Question: I am working on an app named E-Diary in WPF. Now I have to implement the the real diary input, means when i write in a box then i go to the 2nd box and so on. It is like a real diary. As in the image
Now I need suggestions regarding implementation of above given description that whether i use text boxes in the list box I make a user control which contains text boxes and labels as in image and use it in the wpf according to the number of boxes.
I also have to save data in the database, If I use a button with each user control then how it could be managed to save the specific data?
This might be not a real question in terms of the FAQ rules of stackoverflow but I have been thinking for a long time but cant find the right way.
Thanks in advance
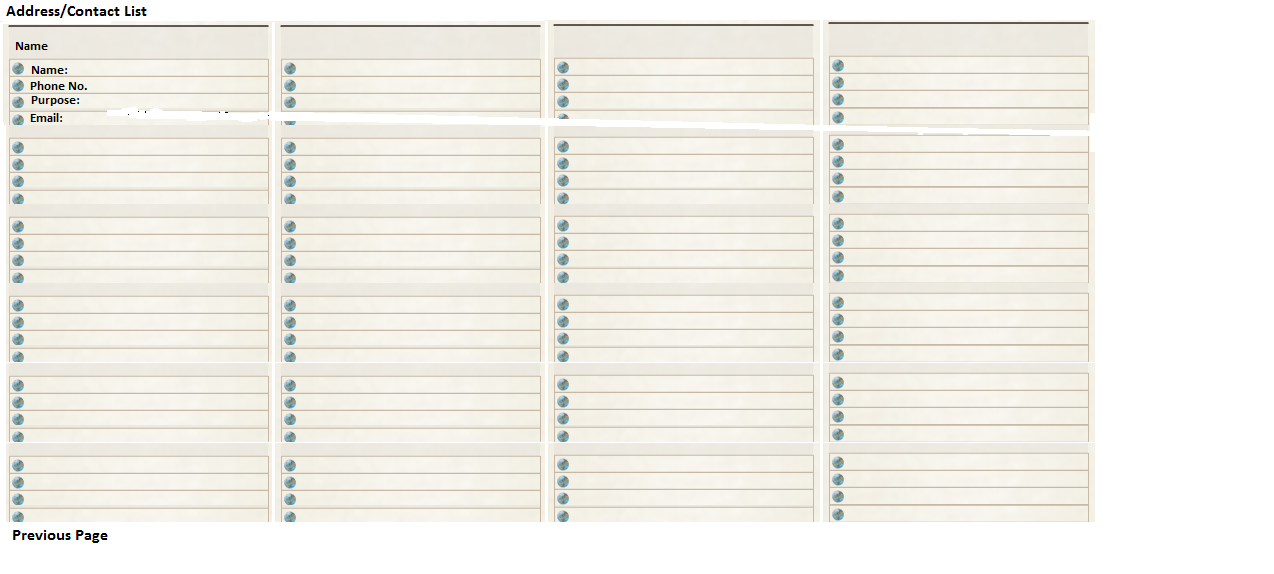
Answer: In WPF you don't have to make UserControls quite as often as in WinForms to get a good design.
And this is IMHO true for your problem too.
Go on and use a Listbox or ItemsControl but use DataTemplates to display and edit the dataitems just as you want to.
Here is a nice tuturial how to do this: <URL> too.